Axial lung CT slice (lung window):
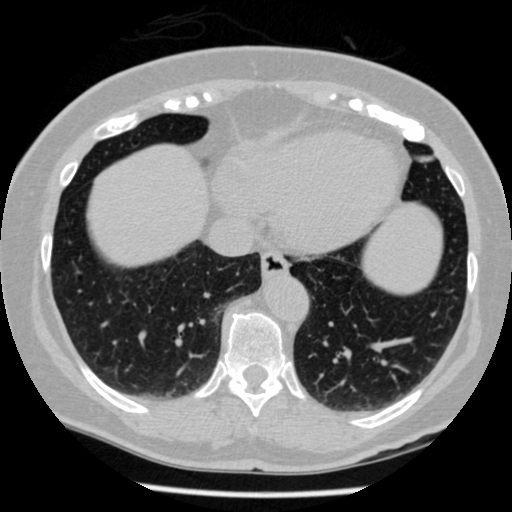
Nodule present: no